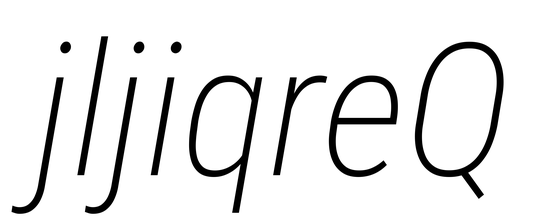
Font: Roboto-Italic_Condensed_ExtraLight_Italic